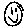
Label: smiley face